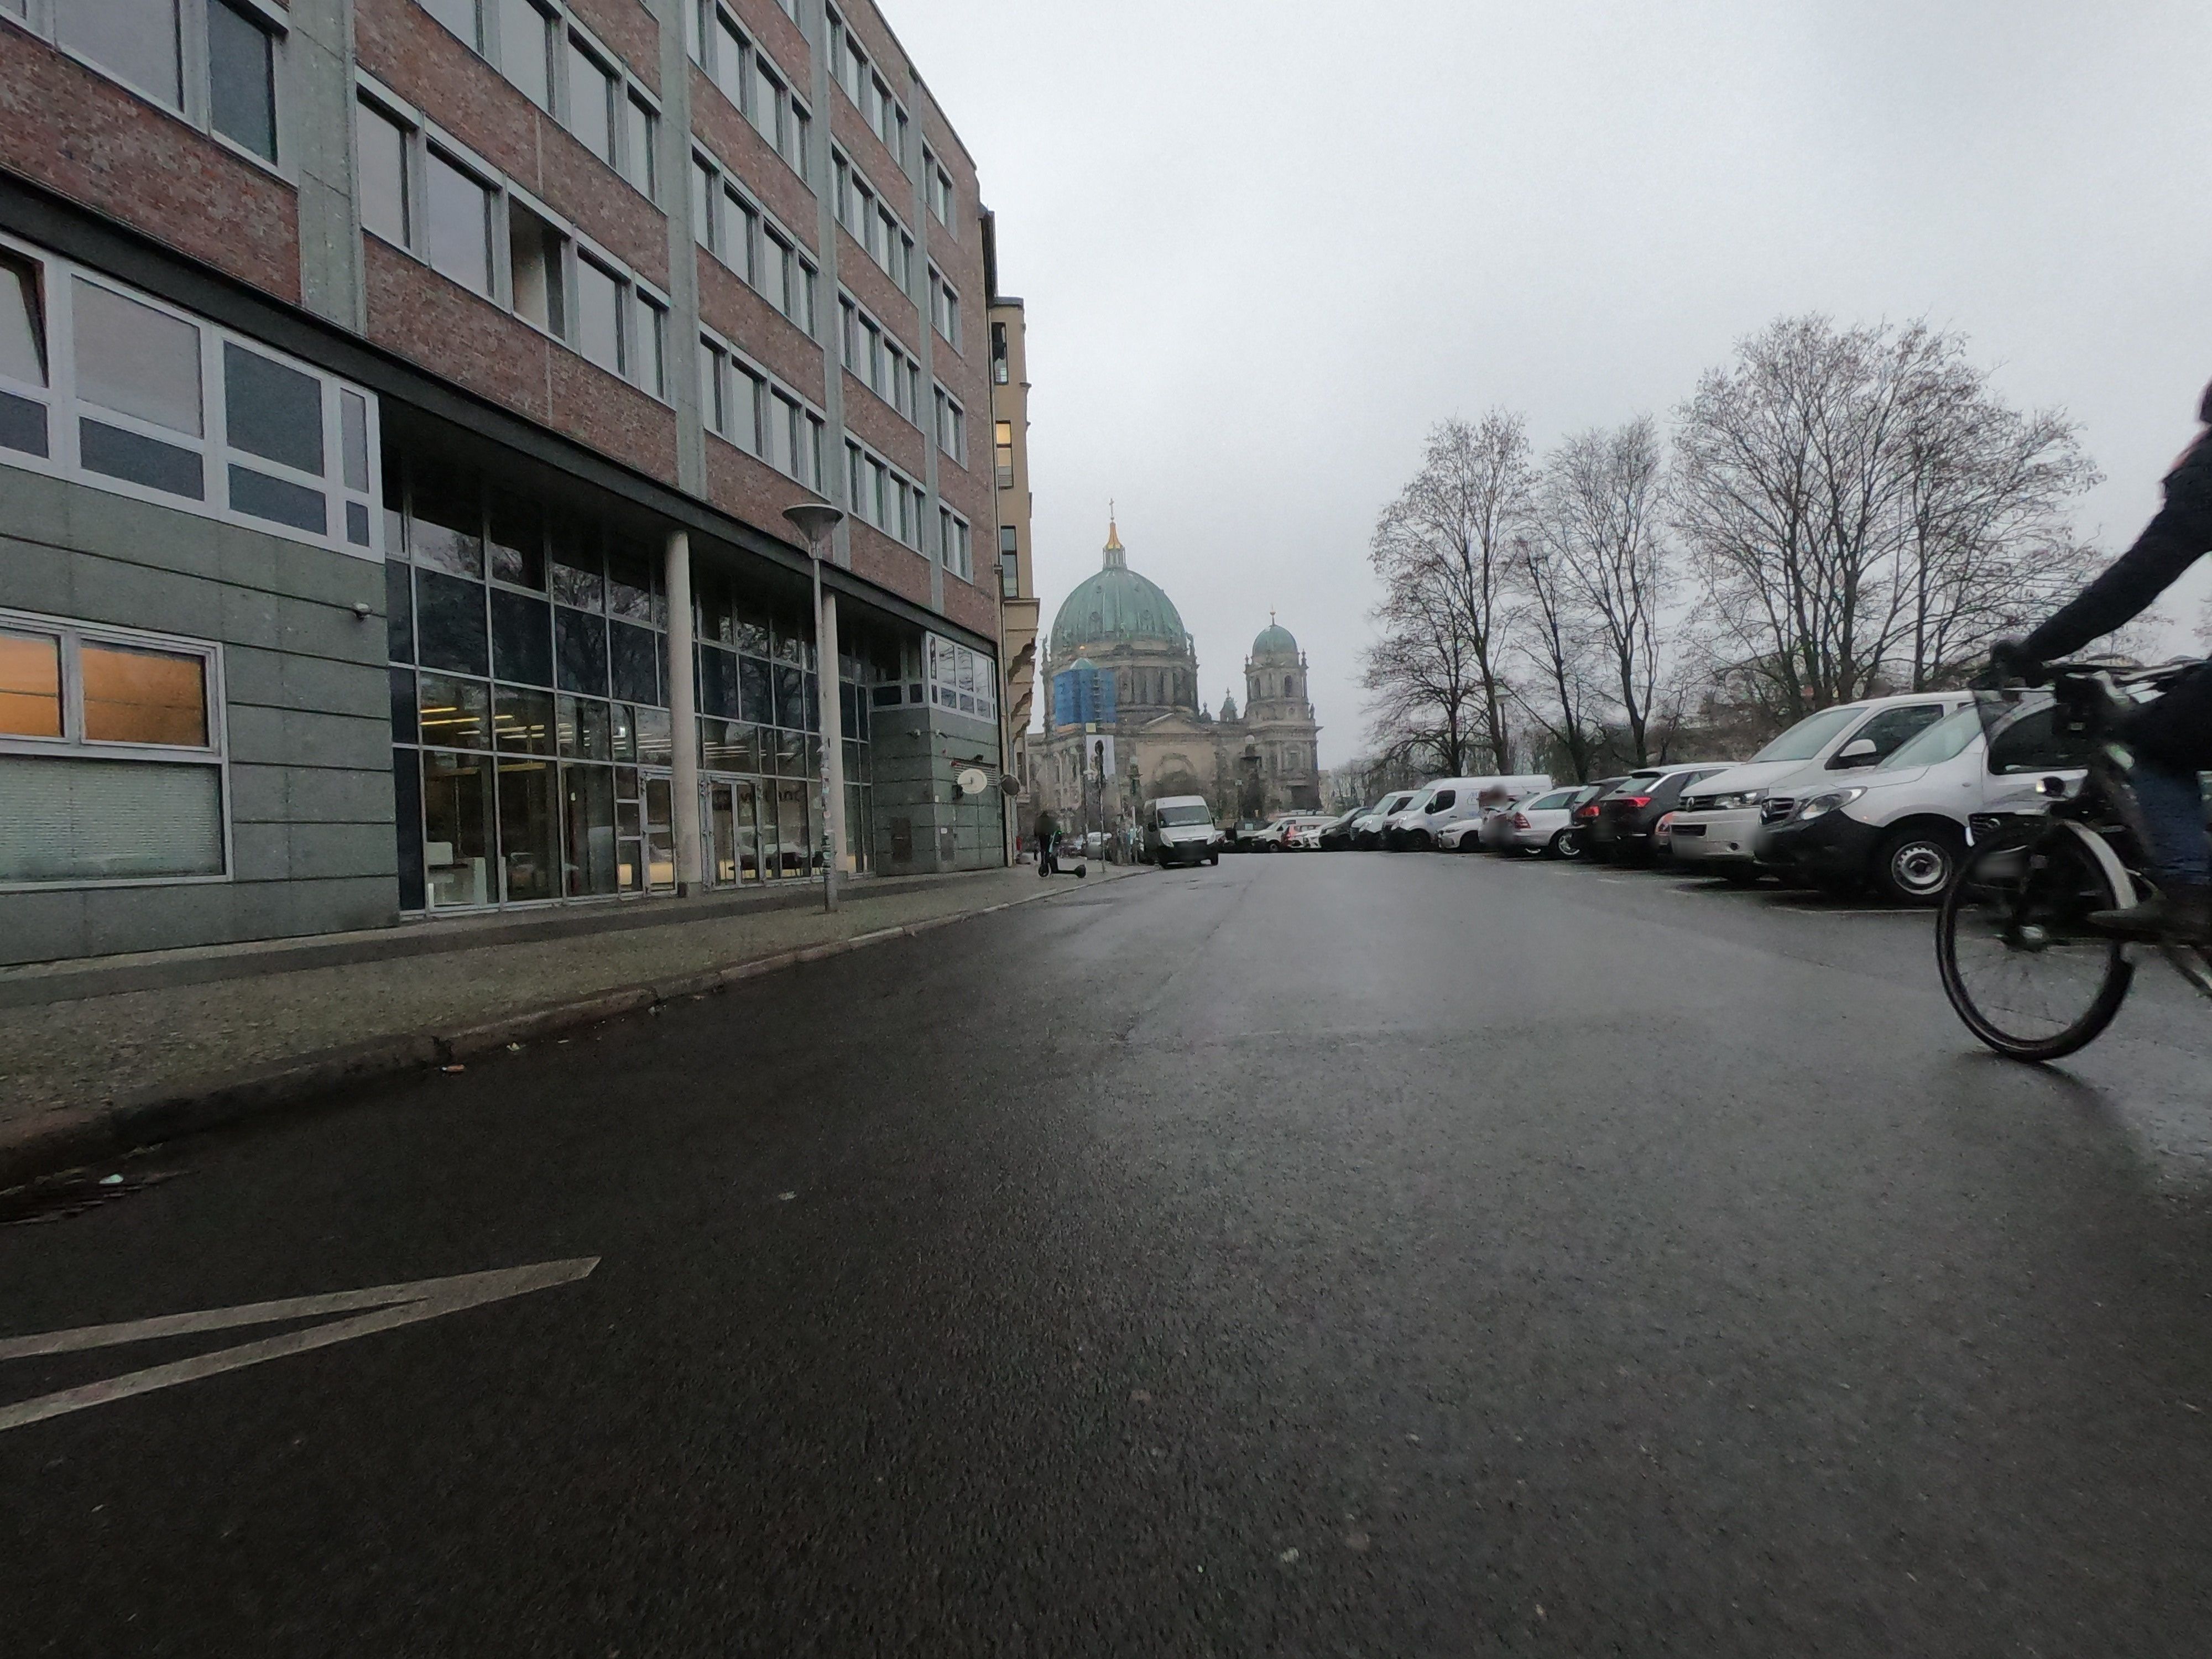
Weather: snowy
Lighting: day
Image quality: good
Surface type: driving surface
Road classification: tertiary
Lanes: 1
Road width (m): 12.2
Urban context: urban centre
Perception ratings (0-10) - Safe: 3.68, Lively: 6.71, Beautiful: 7.21, Boring: 6.57, Depressing: 0.42, Wealthy: 2.17